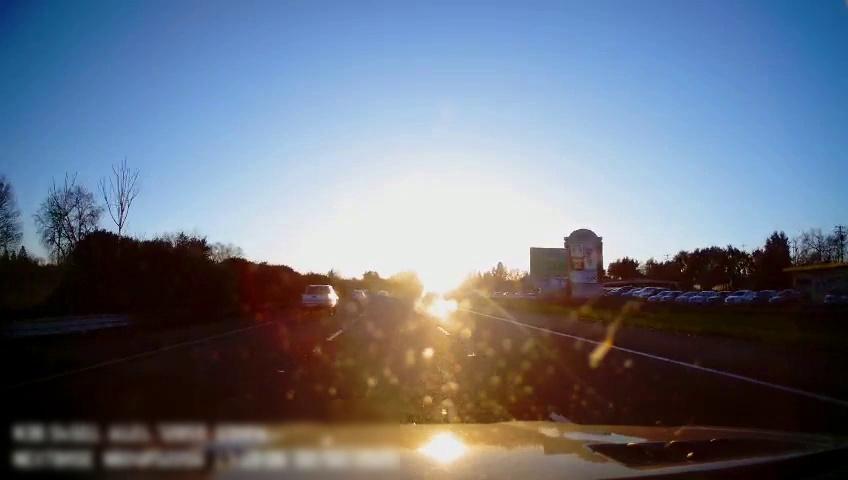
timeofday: Day
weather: Sunny
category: Drivable Space
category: Vehicles | SUV
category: Vehicles | SUV
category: Vehicles | Truck
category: Vehicles | SUV
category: Vehicles | SUV
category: Vehicles | SUV
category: Vehicles | SUV
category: Vehicles | SUV
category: Vehicles | SUV
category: Vehicles | SUV
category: Vehicles | SUV
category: Vehicles | SUV
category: Vehicles | SUV
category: Vehicles | SUV
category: Lanes | Alternate Lane
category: Lanes | Current Lane
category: Lanes | Current Lane
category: Lanes | Alternate Lane
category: Traffic | Signs